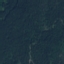
Label: Forest